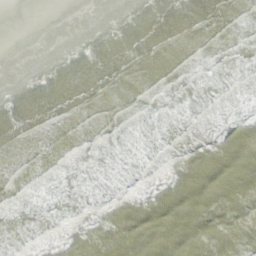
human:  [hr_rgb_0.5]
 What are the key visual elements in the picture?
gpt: beach